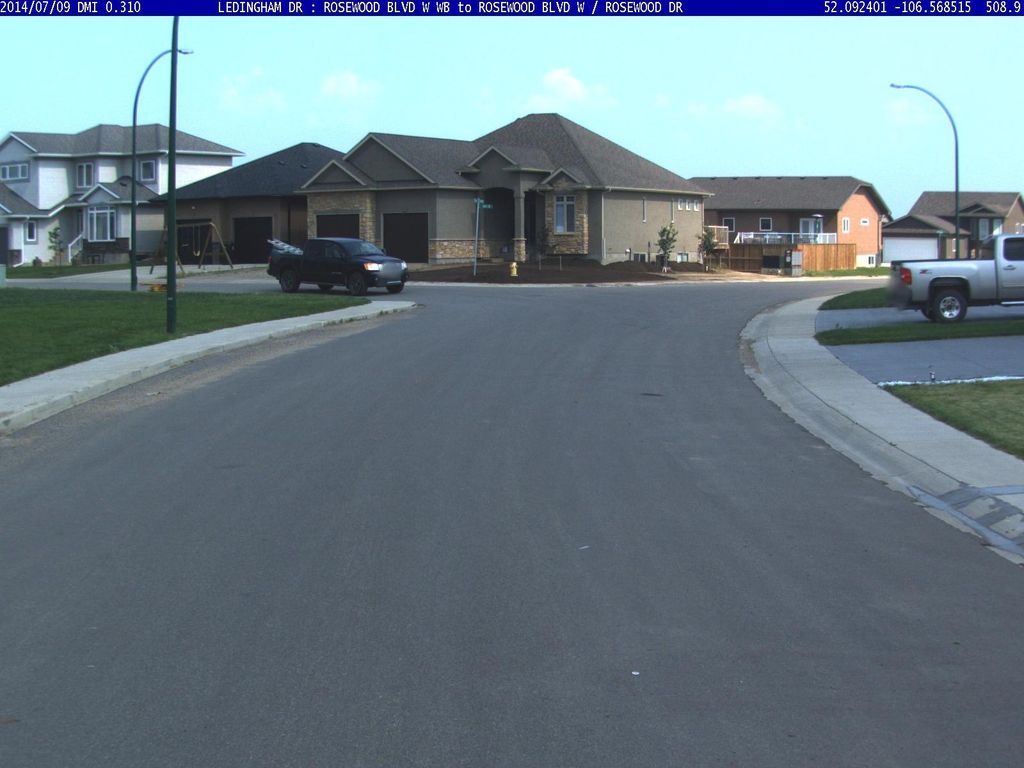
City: saskatoon